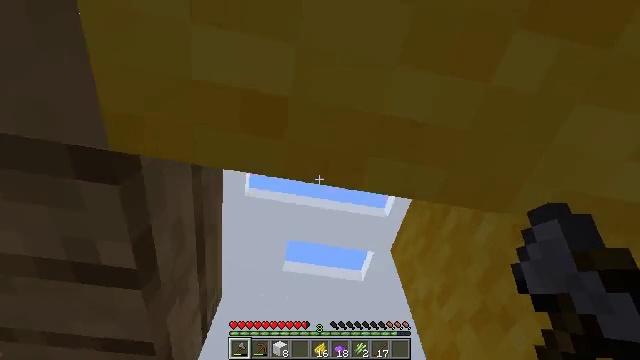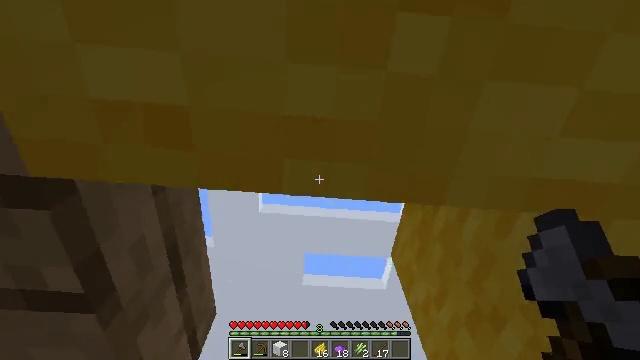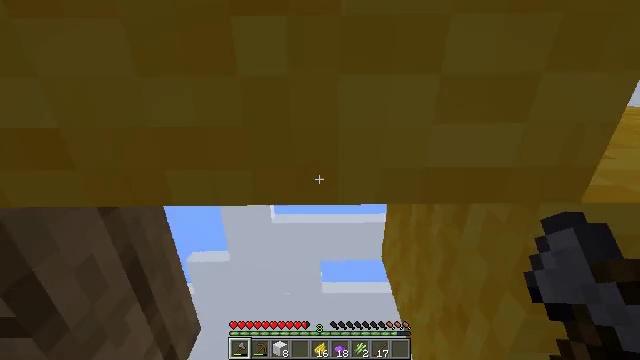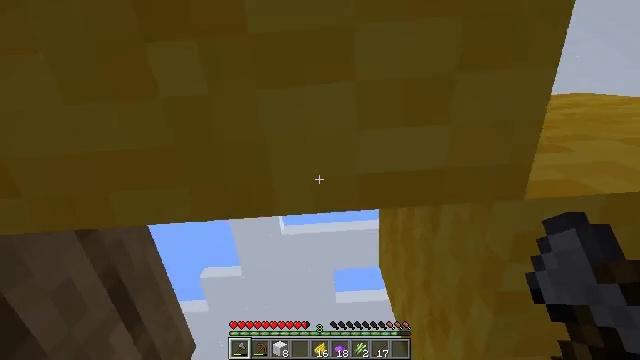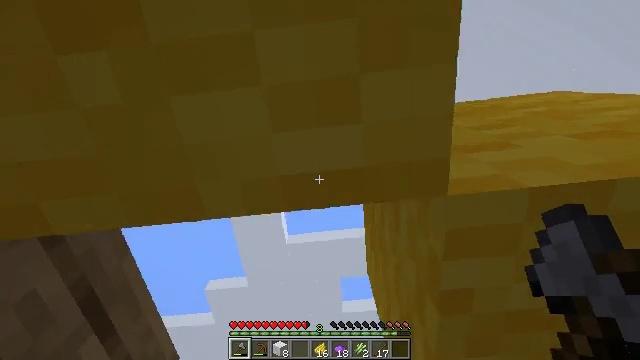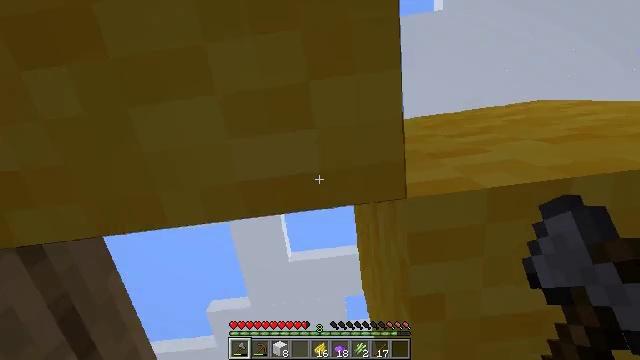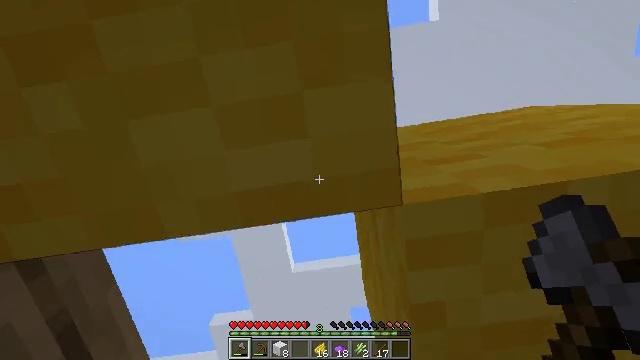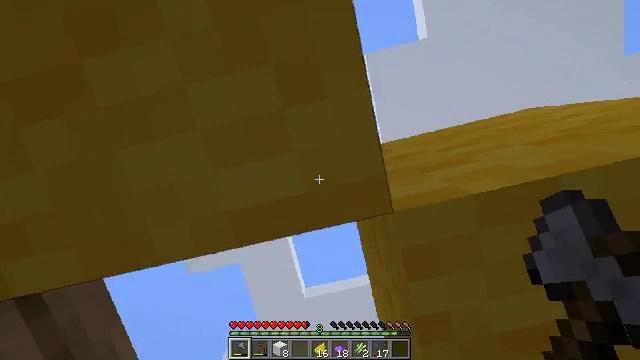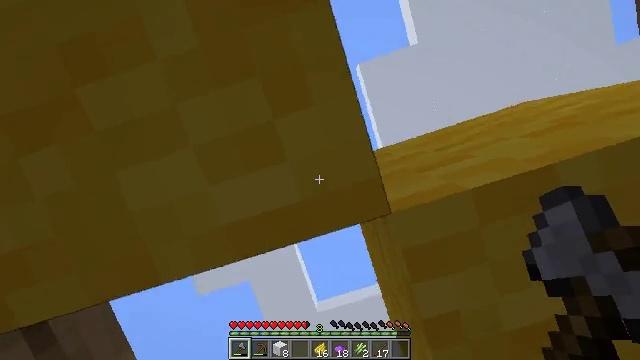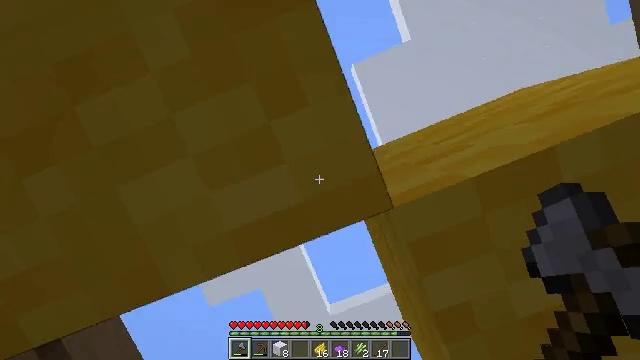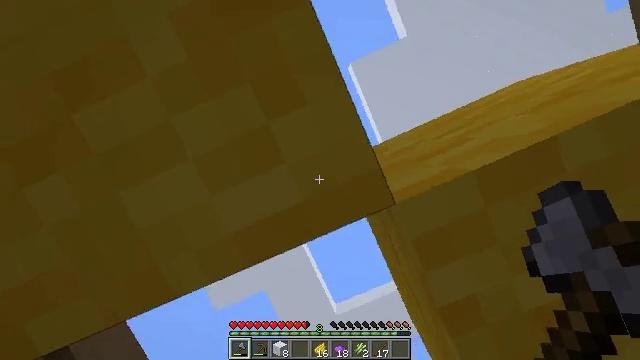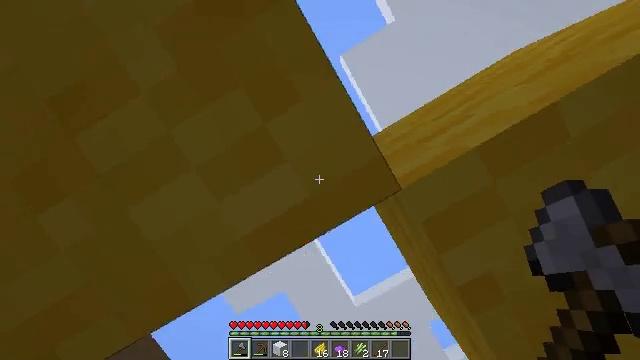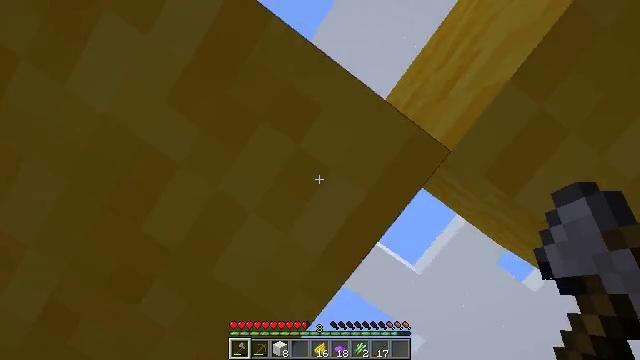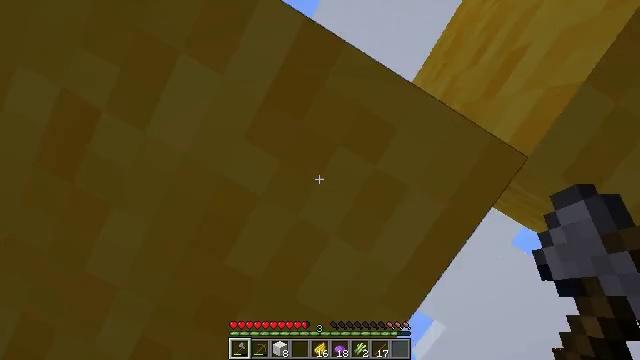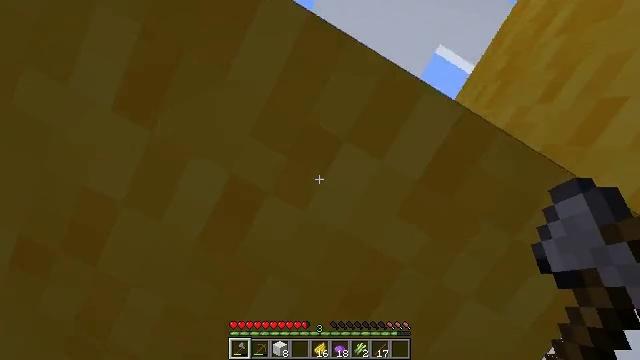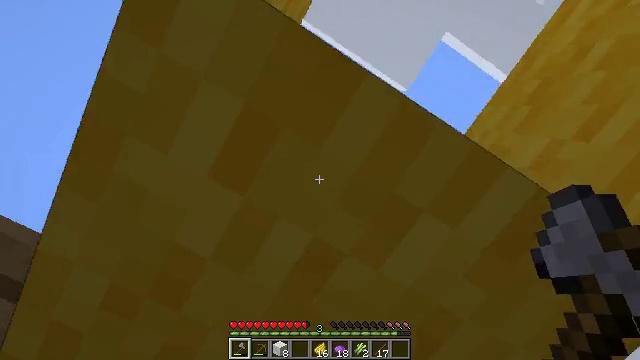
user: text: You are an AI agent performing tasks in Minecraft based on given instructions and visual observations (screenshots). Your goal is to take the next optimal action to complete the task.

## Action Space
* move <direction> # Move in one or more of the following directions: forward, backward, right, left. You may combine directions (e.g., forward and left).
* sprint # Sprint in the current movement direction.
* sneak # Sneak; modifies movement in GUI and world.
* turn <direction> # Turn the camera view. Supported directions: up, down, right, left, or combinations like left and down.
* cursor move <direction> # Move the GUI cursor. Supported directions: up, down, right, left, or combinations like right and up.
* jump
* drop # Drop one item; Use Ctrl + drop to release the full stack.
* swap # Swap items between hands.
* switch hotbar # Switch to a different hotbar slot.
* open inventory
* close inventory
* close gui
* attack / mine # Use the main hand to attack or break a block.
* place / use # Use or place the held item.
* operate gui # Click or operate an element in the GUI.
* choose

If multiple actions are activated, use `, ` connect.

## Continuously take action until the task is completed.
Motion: motion action
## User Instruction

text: Break the yellow wool to collect it.
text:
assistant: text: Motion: move right, turn left and up
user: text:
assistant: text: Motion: move right, turn left and up
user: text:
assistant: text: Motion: turn left and up
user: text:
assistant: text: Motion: turn left and up
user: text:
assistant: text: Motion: turn left and up
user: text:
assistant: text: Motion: turn left and up
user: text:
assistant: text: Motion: turn left and up
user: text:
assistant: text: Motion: turn left and up
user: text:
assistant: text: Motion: turn left
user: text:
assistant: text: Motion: turn left
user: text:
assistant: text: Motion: turn left
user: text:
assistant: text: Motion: move left, turn left and down
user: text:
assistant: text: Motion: move back and move left, turn left
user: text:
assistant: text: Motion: move back and move left, turn down
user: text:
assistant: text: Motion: move back and move left, turn right and down
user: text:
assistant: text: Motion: move back and move left, turn right
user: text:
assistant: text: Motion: turn right
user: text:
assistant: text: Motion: turn right
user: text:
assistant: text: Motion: turn right and down
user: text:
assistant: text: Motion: turn down
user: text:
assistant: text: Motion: turn left and down
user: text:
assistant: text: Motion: turn left and down
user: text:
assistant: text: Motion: move left, turn left and down
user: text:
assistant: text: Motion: move left, turn left
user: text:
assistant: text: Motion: move left
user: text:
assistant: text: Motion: move left, turn right and down
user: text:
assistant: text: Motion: turn right and down, attack / mine
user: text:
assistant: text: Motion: turn right and down, attack / mine
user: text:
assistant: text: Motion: turn right and down, attack / mine
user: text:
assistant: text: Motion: attack / mine